Field crop: maize
Growth stage: 2
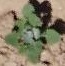
Species: chenopodium